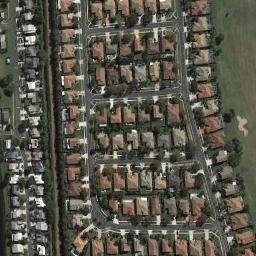
Label: residential